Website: walmart
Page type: address-validator
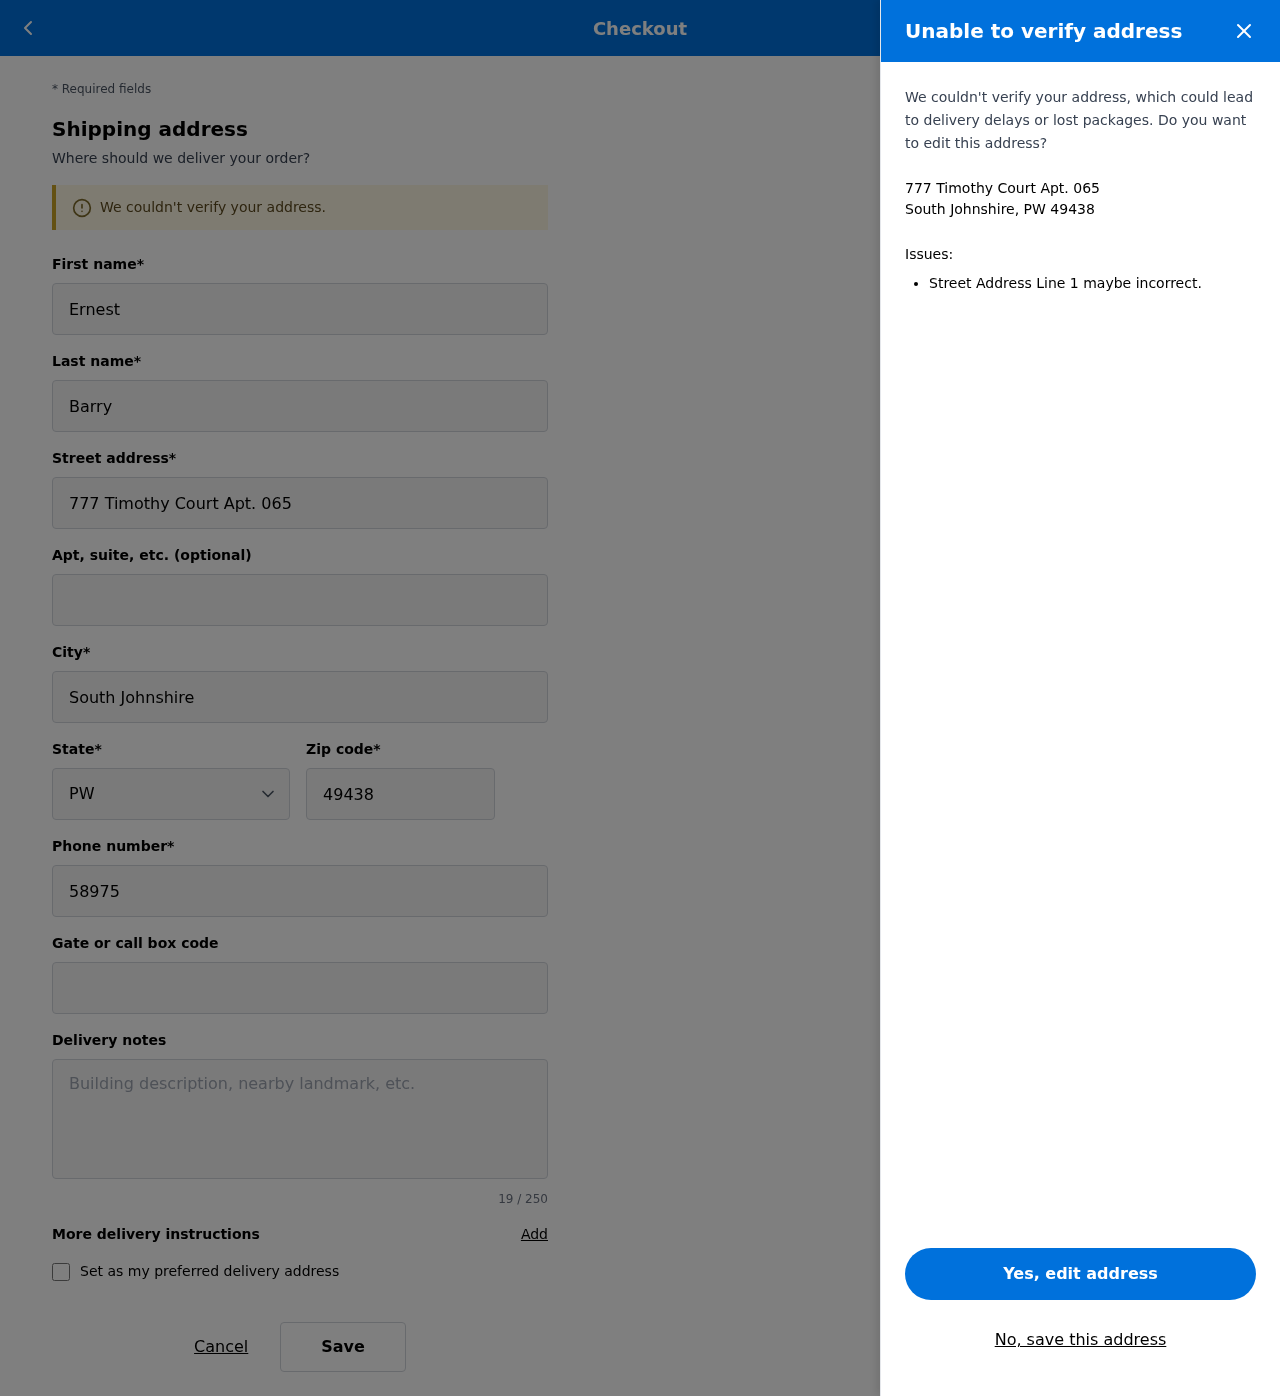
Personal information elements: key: PII_CITY_STATE_ZIP
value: South Johnshire, PW 49438
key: PII_DELIVERY_INSTRUCTIONS
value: Leave at back porch
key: PII_STATE_ABBR
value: PW
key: PII_STREET
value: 777 Timothy Court Apt. 065
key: PII_FIRSTNAME
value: Ernest
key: PII_LASTNAME
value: Barry
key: PII_CITY
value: South Johnshire
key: PII_POSTCODE
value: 49438
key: PII_PHONE
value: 5897578387
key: PII_SECURITY_CODE
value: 64NC